Interaction volume radius: 10 \u00c5
Interaction volume height: 20 \u00c5
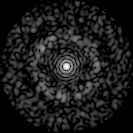
Disorder parameter: 0.8228